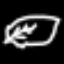
Label: leaf